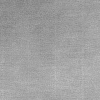
Atmospheric dust classification: dusty